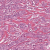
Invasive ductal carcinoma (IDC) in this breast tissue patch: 1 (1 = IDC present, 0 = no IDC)